Interaction volume radius: 5 \u00c5
Interaction volume height: 25 \u00c5
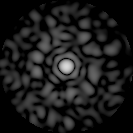
Disorder parameter: 0.8569